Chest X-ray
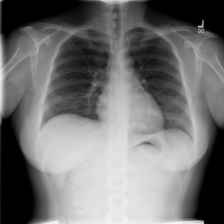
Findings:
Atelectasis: negative
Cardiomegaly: negative
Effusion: negative
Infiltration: negative
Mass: negative
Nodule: negative
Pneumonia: negative
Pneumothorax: negative
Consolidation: negative
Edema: negative
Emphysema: negative
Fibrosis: negative
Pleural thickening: negative
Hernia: negative